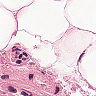
Metastatic tissue present: no